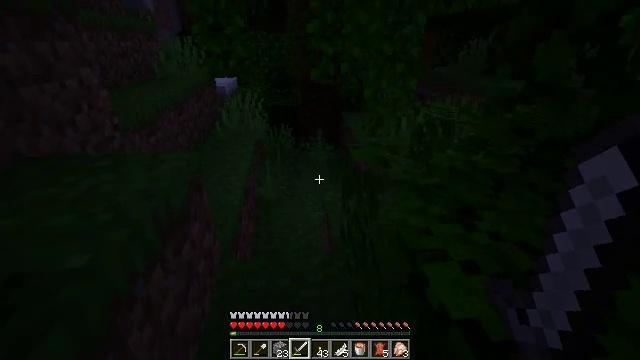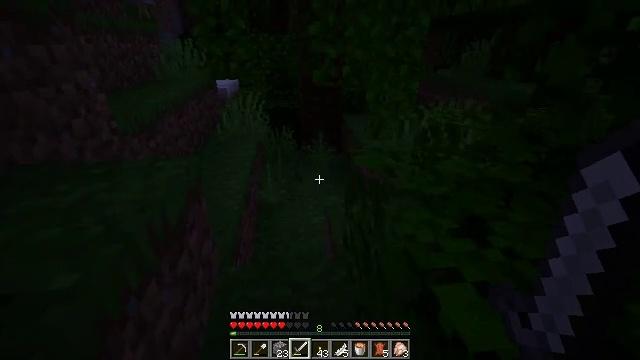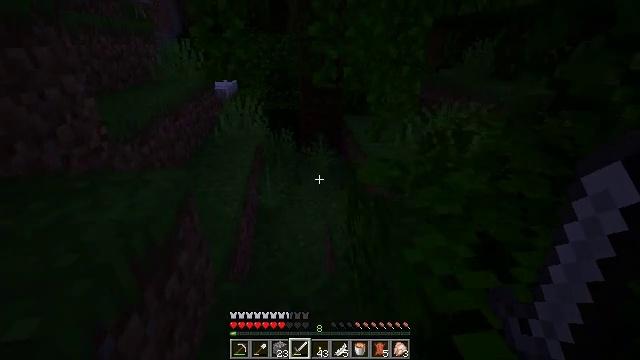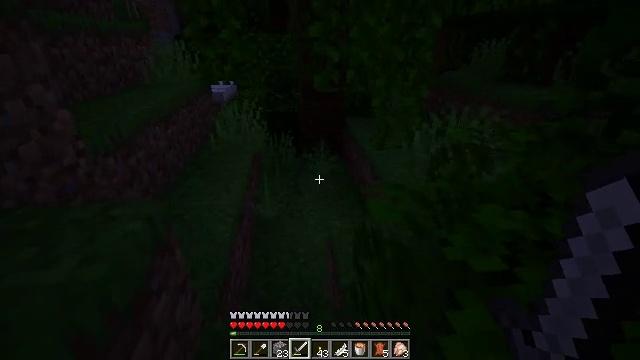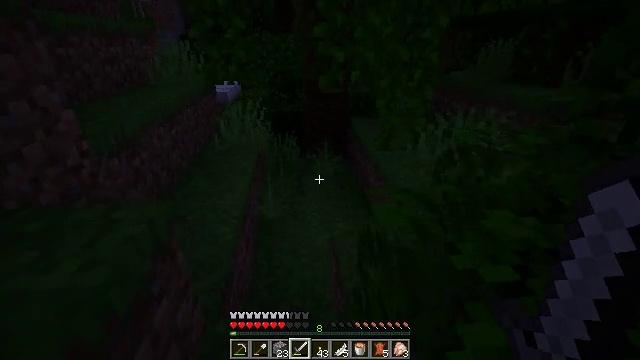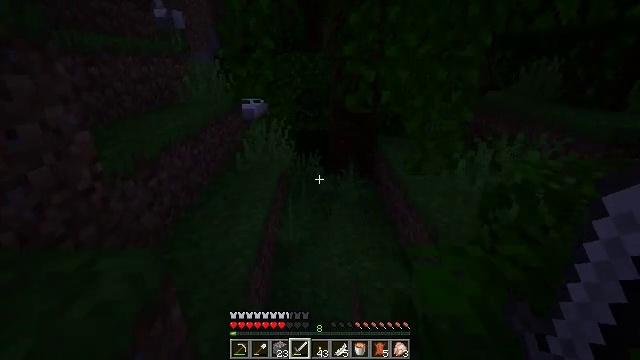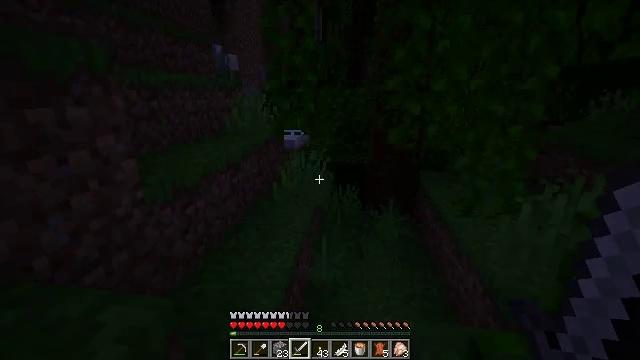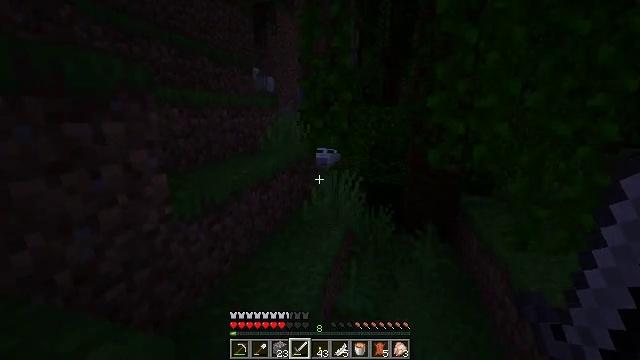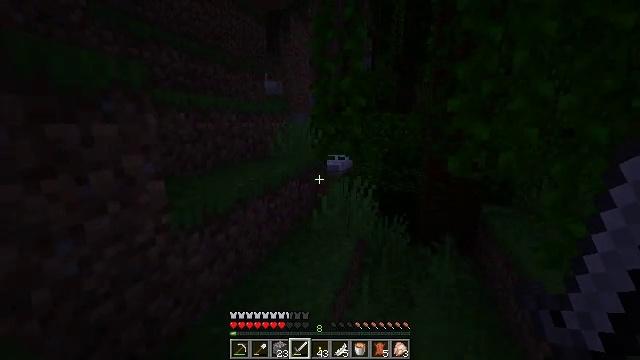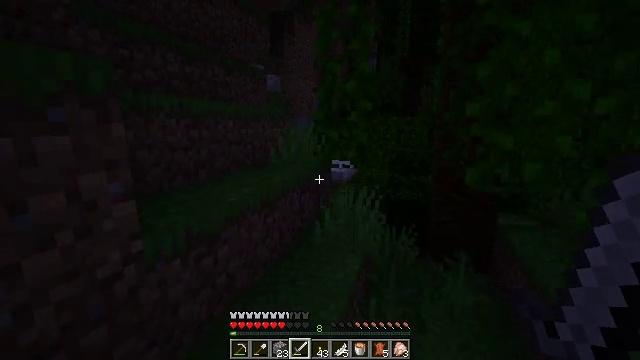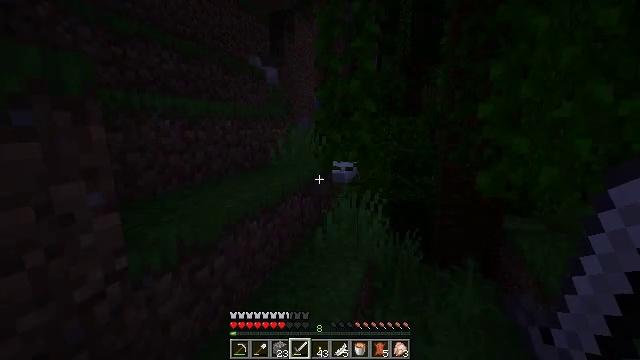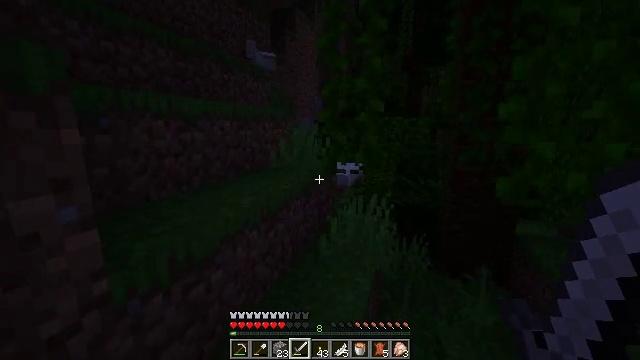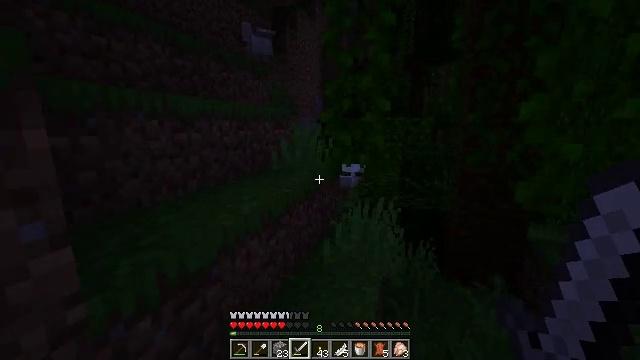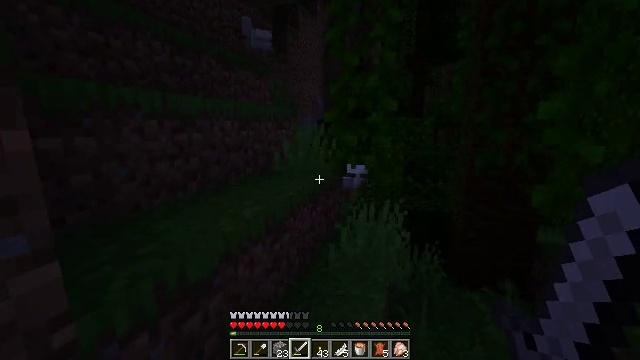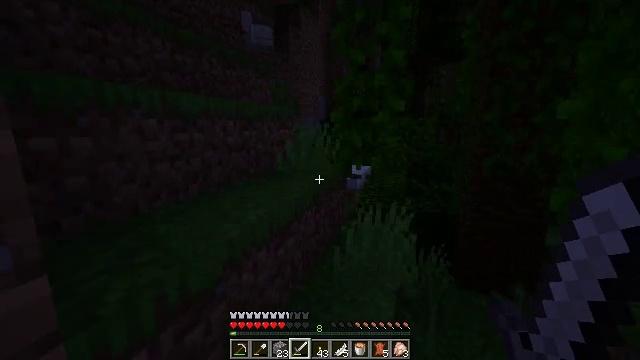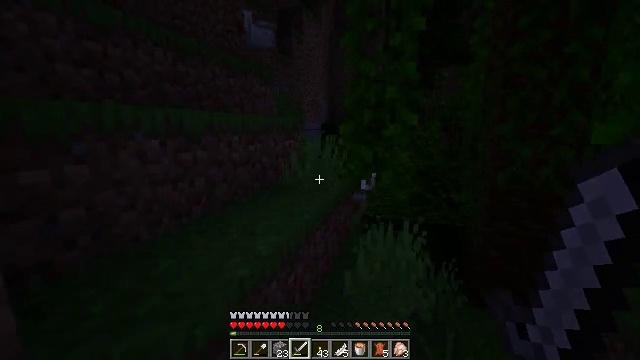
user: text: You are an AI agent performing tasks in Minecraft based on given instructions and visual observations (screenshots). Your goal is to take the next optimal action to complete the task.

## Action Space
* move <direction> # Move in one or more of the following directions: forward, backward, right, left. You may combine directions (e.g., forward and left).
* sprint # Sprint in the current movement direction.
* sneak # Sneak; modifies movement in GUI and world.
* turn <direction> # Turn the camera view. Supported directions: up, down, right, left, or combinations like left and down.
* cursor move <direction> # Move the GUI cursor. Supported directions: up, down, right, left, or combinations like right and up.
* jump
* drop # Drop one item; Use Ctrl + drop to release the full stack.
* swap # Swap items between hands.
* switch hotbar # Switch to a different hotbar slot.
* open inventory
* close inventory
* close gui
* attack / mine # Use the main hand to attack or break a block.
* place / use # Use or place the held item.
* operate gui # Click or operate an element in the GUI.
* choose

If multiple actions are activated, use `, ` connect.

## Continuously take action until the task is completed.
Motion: motion action
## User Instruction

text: Retrieve the white bed for later use.
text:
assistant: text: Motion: move forward
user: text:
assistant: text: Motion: move forward
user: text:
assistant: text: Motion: move forward
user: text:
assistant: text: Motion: move forward
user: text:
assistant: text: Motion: move forward, turn left and up
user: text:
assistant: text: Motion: move forward, turn left and up
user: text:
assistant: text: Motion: move forward, turn left and up
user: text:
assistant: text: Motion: move forward, turn left and up
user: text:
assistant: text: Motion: move forward, turn left
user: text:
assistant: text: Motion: move forward and move left
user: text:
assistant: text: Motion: move forward and move left
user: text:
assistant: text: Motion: move forward and move left
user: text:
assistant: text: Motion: move forward and move left
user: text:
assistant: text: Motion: move forward and move left
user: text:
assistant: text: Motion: move forward, jump
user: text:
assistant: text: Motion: move forward, jump
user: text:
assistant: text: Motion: move forward, jump
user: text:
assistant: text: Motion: move forward, jump
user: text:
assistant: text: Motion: move forward, jump
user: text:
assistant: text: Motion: move forward
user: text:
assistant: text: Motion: move forward
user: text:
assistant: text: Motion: move forward and move left
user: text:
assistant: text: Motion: move forward and move left
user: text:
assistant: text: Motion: move forward and move left
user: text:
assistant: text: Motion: move forward and move left
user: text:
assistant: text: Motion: move forward and move left
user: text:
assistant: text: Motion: move forward and move left
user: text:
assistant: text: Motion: move forward
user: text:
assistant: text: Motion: move forward, turn right and down
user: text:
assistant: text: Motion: move forward, turn right and down